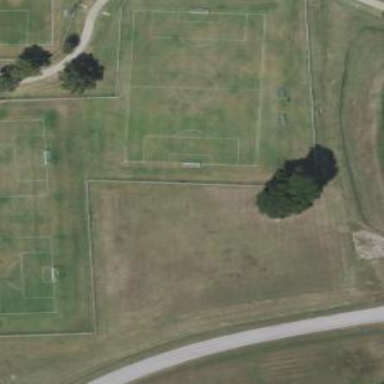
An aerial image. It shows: Soccer pitch for leisureland activities.